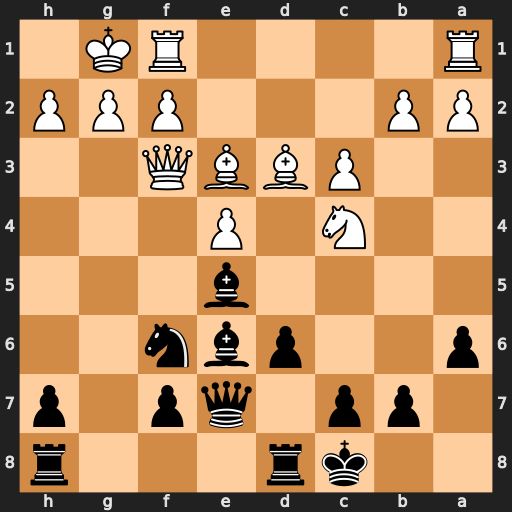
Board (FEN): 2kr3r/1pp1qp1p/p2pbn2/4b3/2N1P3/2PBBQ2/PP3PPP/R4RK1
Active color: b
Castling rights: -
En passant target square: -
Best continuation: Bg4